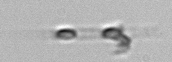
Label: Skeletonema